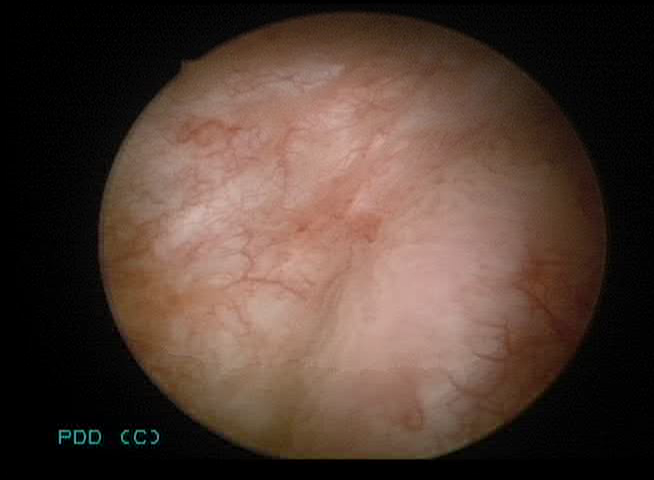
Modality: WLC
Class: Normal mucosa
Bladder cancer association: No